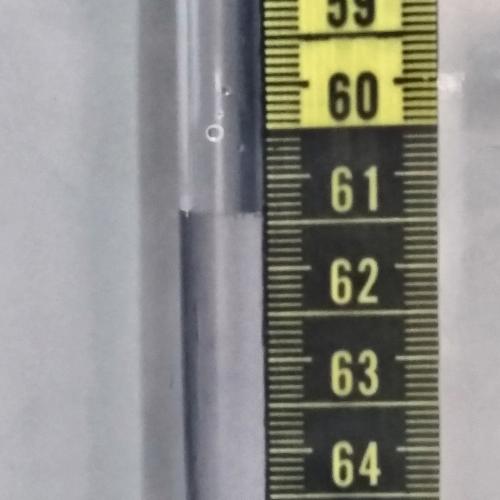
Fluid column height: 61.4 cm